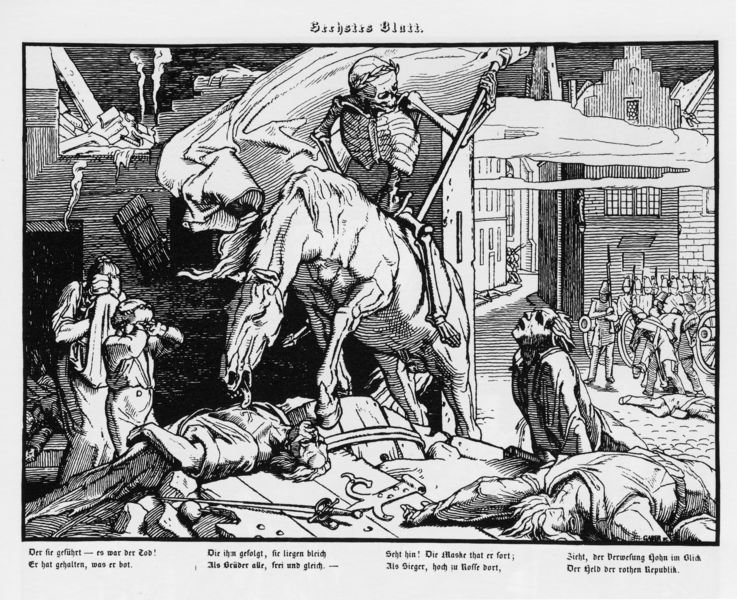
Titel: (VI) Der Tod als Sieger, sechstes Blatt von sechs Blättern aus dem Zyklus "Auch ein Totentanz aus dem Jahre 1848"
Künstler: Alfred Rethel
Standort: Aachen
Institution: Suermondt-Ludwig-Museum
Schlagwörter: feuer, kampf, körper, mann, nackt, weiß, wolken, frauen, menschen, stadt, brust, fenster, finger, frau, grau, hintergrund, holz, männer, nacht, schwarz, strasse, tür, zeichnung, haus, tier, tuch, weg, wolke, architektur, arme, augen, halten, leiche, rahmen, stehen, steine, tod, tot, trauer, schauen, häuser, qualm, rauch, haare, kind, ohren, kinder, pferd, reiter, huf, hufe, mähne, reiten, holzschnitt, schrift, papier, liegen, fahnen, fassade, gasse, ort, pflaster, stab, fahne, flagge, dorf, giebel, dunst, grafik, graphik, nebel, linien, türe, speichen, dielen, rad, angst, banner, brand, gewalt, krieg, planken, trümmer, zerstörung, soldaten, karikatur, balken, deutsch, bretter, nägel, tor, griff, knochen, verderben, tusche, kanone, memento mori, blut, krank, buch, rippen, weinen, druck, druckgraphik, schwarz-weiss, schraffur, radierung, stich, titel, illustration, militär, revolution, schwert, säbel, text, uniformen, waffen, buchstaben, leichen, soldat, tote, waffe, überschrift, kiste, ruinen, degen, fass, allegorie, kranz, lorbeer, lorbeerkranz, schimmel, buchseite, heulen, skelett, gotisch, sterben, scharnier, apokalypse, leid, leiden, hunger, nüstern, zunge, flehen, mittelalter, gedicht, lanzen, kanonen, töten, dürer, gewehre, kupferstich, brustkorb, gaul, fraktur, strophen, gebiß, lecken, hengst, schanier, sense, gerippe, beschriftet, staffelgiebel, türn, skelette, weinende, aufschauen, seriendruck, mähre, schindmähre, strophe, vers, unheil, sensemann, sensenmann, aufsitzen, herabschauen, pest, apokalyptischer reiter, schafott, skelet, ritter tod und teufel, reim, über leichen gehen, aufschrei, sattellos, gevatter tod, desgen, klappergestell, loerbeerkranz, lorbeerskranz, pfrerd, snesenmann, zügellos, kranz+, tode